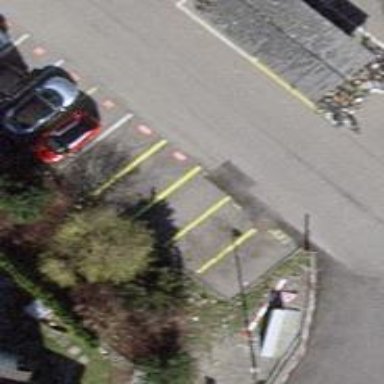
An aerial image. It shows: Motorcycle parking facility.